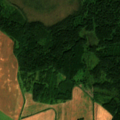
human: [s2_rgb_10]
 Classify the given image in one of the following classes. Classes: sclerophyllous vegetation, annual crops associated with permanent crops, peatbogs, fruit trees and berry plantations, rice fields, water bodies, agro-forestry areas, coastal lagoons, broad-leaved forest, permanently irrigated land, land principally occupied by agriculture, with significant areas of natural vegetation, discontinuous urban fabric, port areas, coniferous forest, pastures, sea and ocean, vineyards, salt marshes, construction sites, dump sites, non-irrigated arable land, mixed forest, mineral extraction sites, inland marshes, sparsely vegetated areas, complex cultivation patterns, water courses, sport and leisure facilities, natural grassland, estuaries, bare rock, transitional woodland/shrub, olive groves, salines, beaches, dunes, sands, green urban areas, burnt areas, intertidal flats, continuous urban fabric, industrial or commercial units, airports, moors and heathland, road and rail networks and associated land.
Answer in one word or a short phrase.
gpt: non-irrigated arable land, coniferous forest, mixed forest, peatbogs